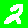
Digit: 2